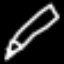
Label: pencil